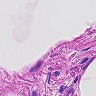
Metastatic tissue present: no